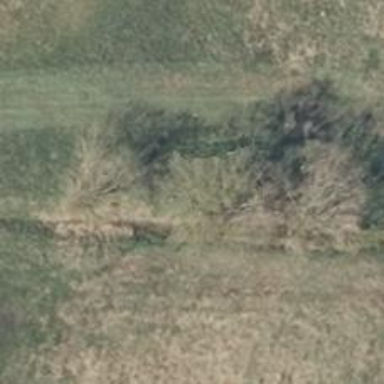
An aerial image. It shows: Deciduous broadleaved tree.